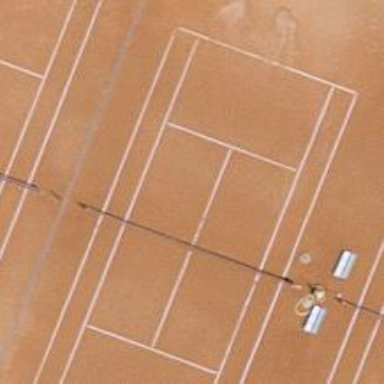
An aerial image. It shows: Clay tennis court on pitch.